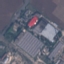
Land use / land cover class: Industrial